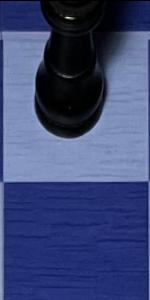
Label: Empty